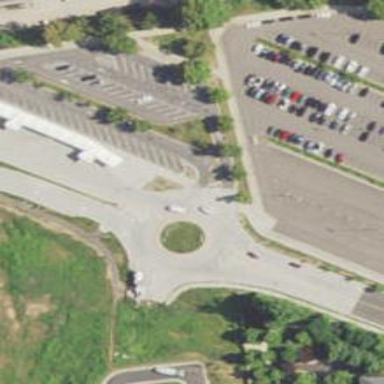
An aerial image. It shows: Tertiary road with asphalt surface leading to roundabout.